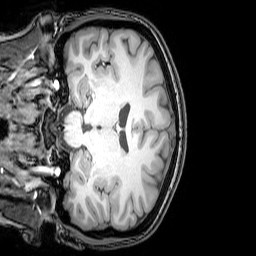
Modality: T1w
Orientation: coronal
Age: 26
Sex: female
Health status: healthy
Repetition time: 0.081 s
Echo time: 0.037 s